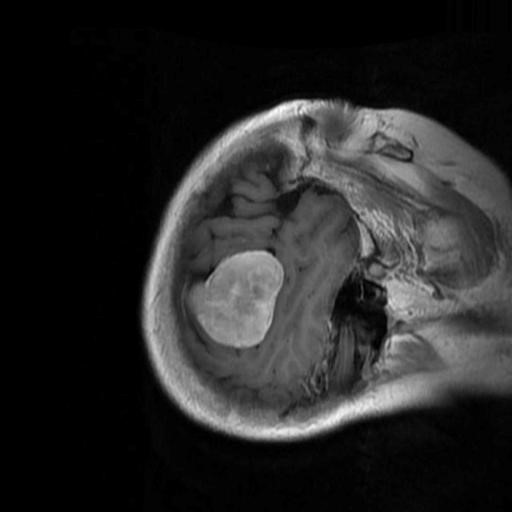
Label: brain_menin